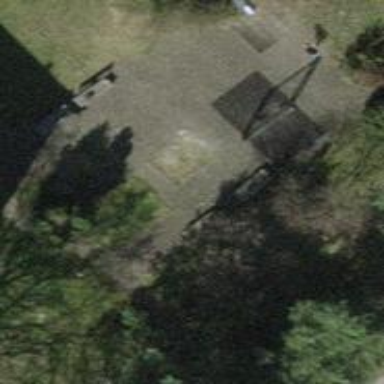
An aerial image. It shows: Brown bench.